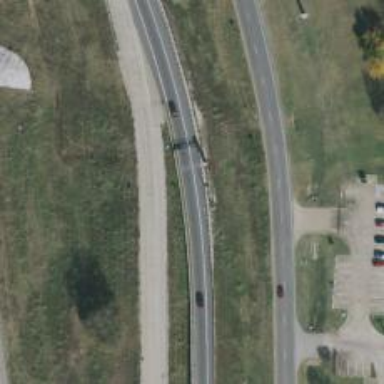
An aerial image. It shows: Asphalt motorway link.